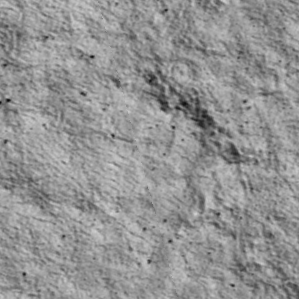
Label: non_frost